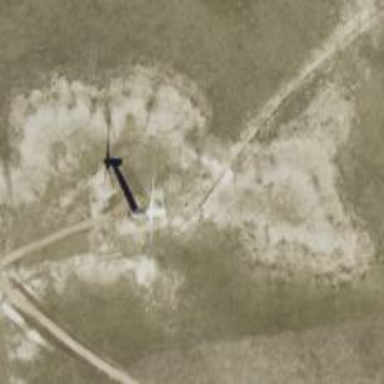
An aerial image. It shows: Wind power generator utilizing wind turbines.